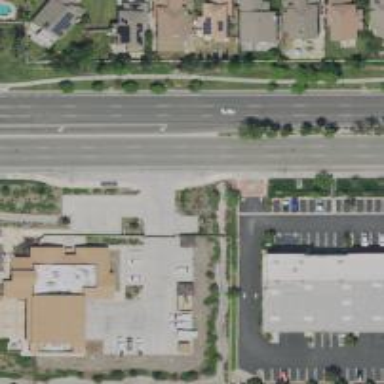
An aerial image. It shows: Primary highway with separate sidewalk.